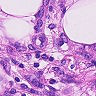
Metastatic tissue present: yes